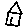
Label: house